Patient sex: M
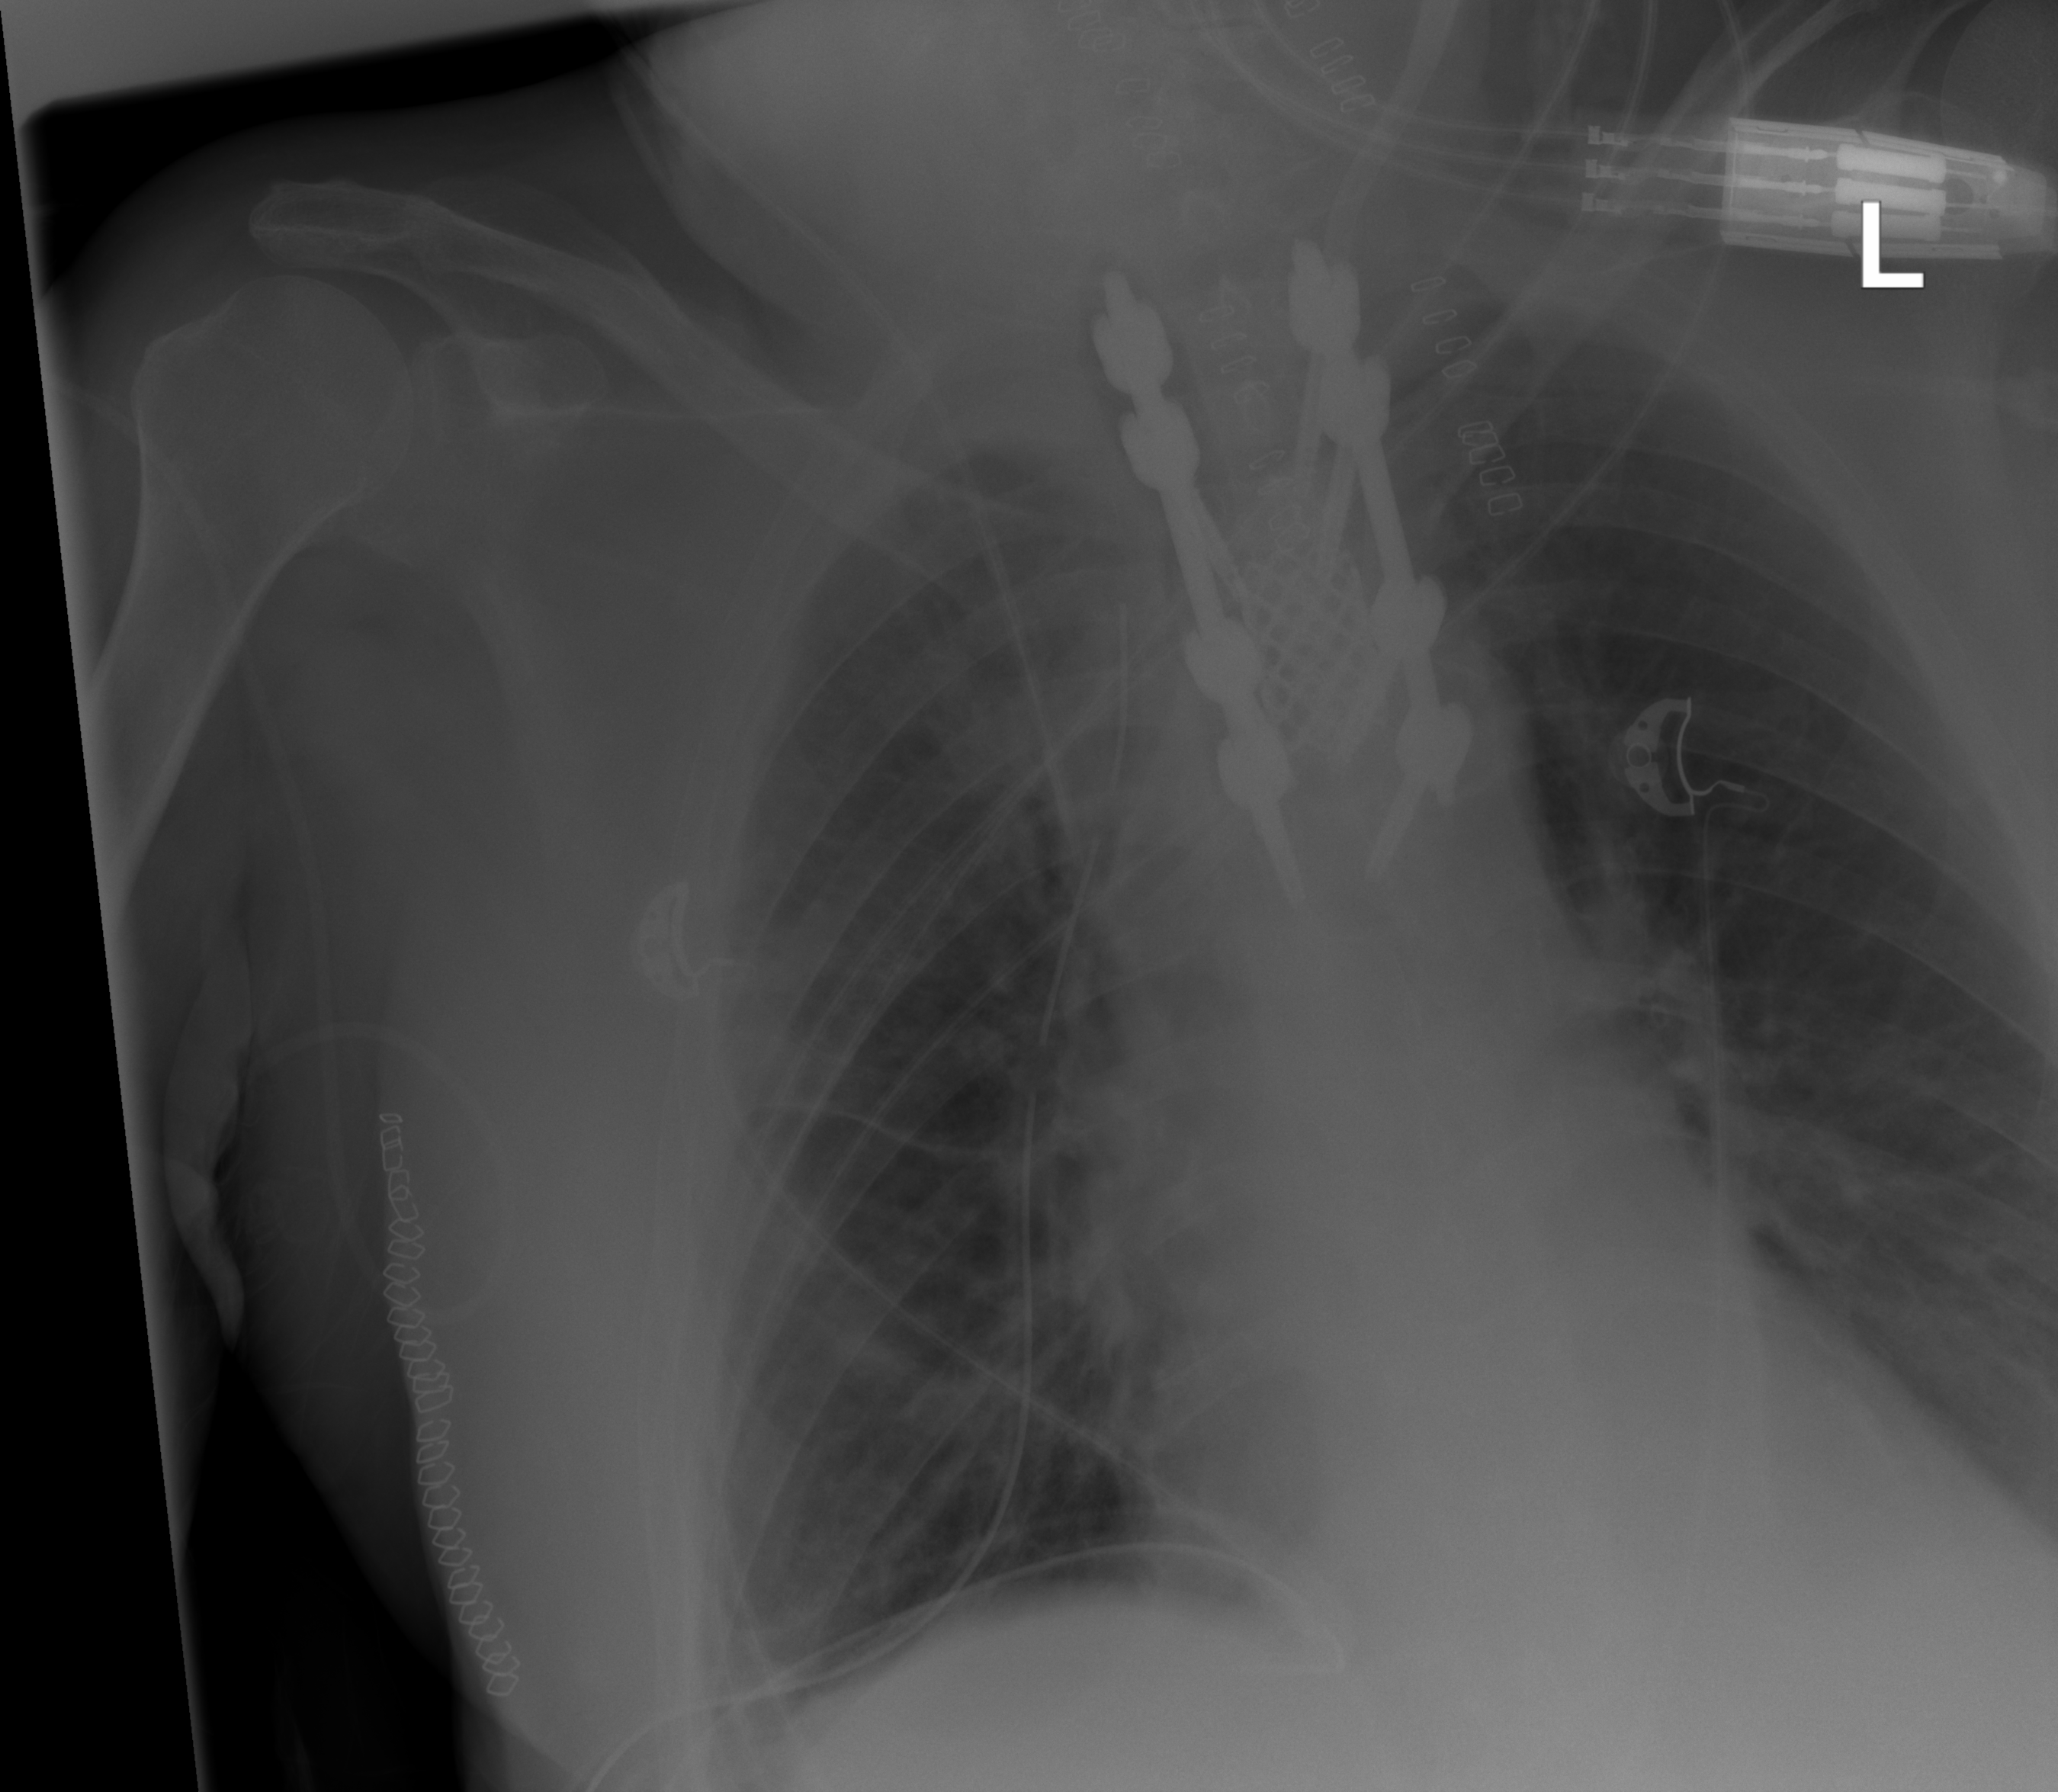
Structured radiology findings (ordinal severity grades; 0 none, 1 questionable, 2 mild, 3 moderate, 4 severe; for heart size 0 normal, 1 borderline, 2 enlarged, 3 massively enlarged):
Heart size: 2
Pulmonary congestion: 0
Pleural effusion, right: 1
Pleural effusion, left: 0
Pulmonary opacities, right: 1
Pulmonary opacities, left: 0
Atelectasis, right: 2
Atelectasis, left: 2